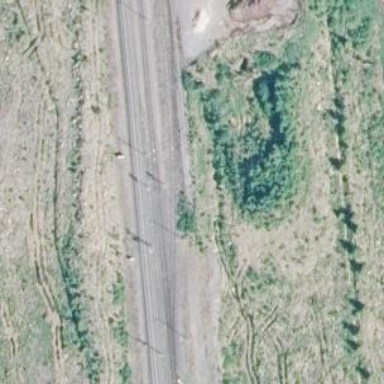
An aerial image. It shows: Electrified rail siding with contact line.